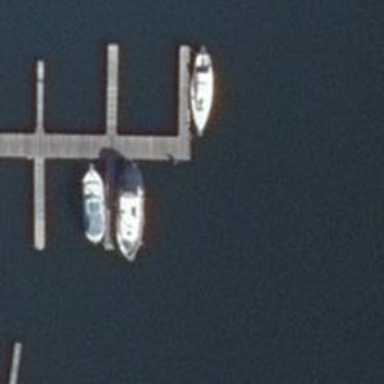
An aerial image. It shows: Man-made pier.